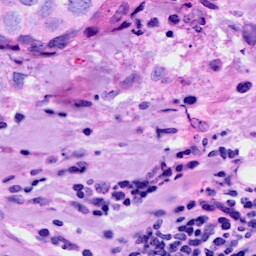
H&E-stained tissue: Breast